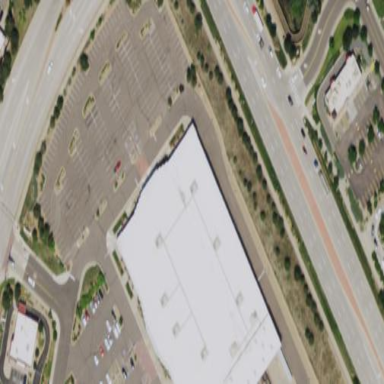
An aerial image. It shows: Department store building.